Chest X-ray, AP view. Patient: 58 years old, sex M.
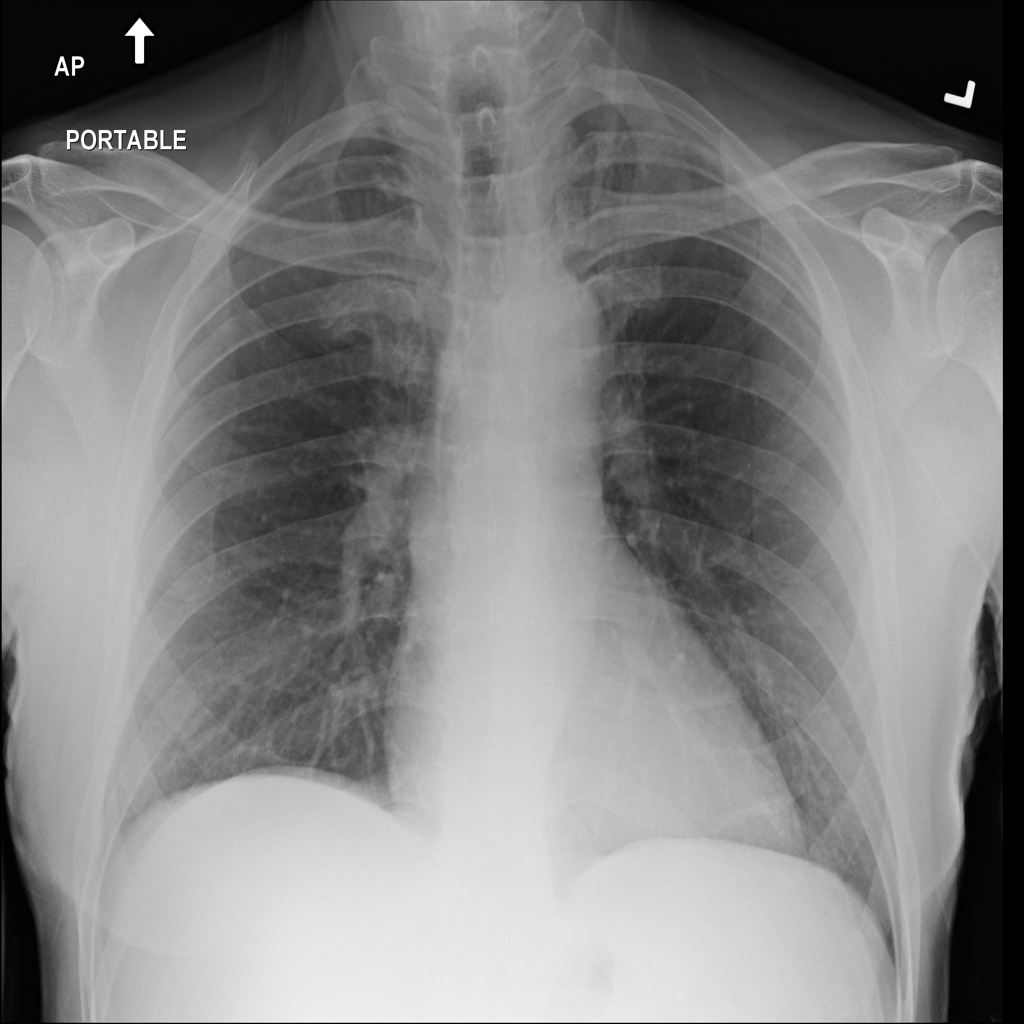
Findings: Mass